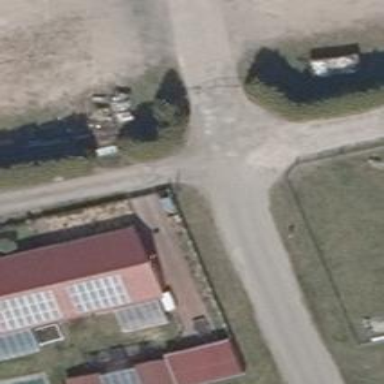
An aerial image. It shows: Residential road surfaced with concrete plates.